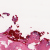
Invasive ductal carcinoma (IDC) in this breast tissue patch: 0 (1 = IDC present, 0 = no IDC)